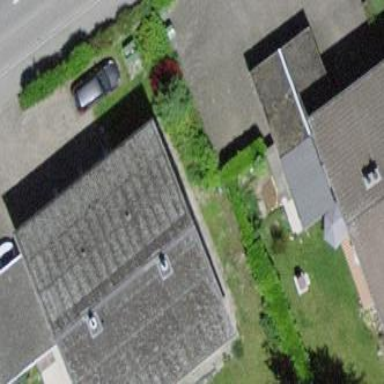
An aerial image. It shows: Terrace building.